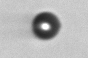
Label: bead